Field crop: maize
Growth stage: 2
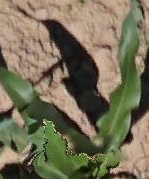
Species: maize